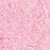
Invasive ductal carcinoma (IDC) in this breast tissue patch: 0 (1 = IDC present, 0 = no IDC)